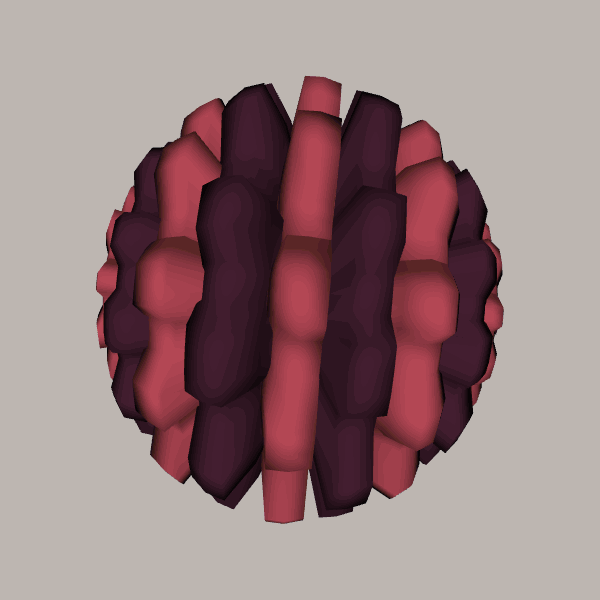
Background: light